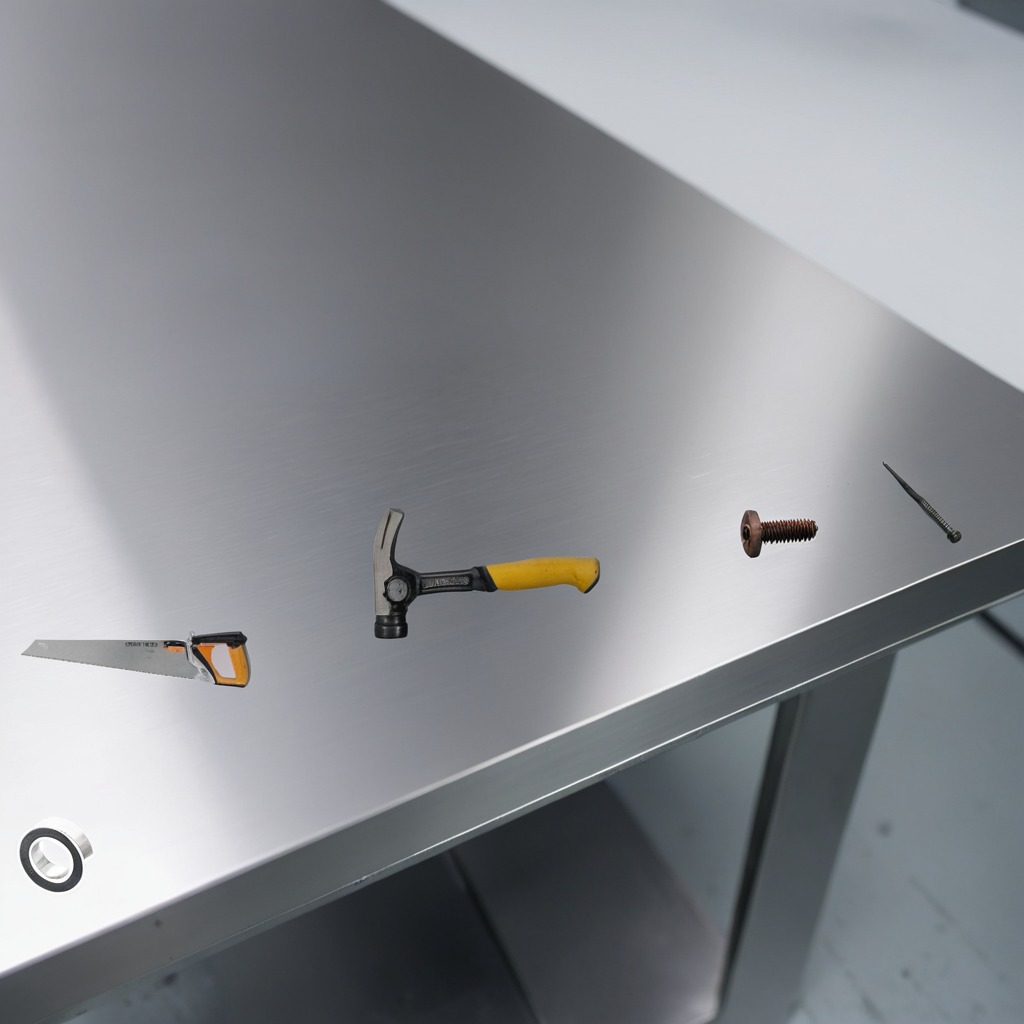
A ball bearing, a hammer, a machine screw, a coiled metal spring, and a handheld metal saw are lying on the stainless steel table.